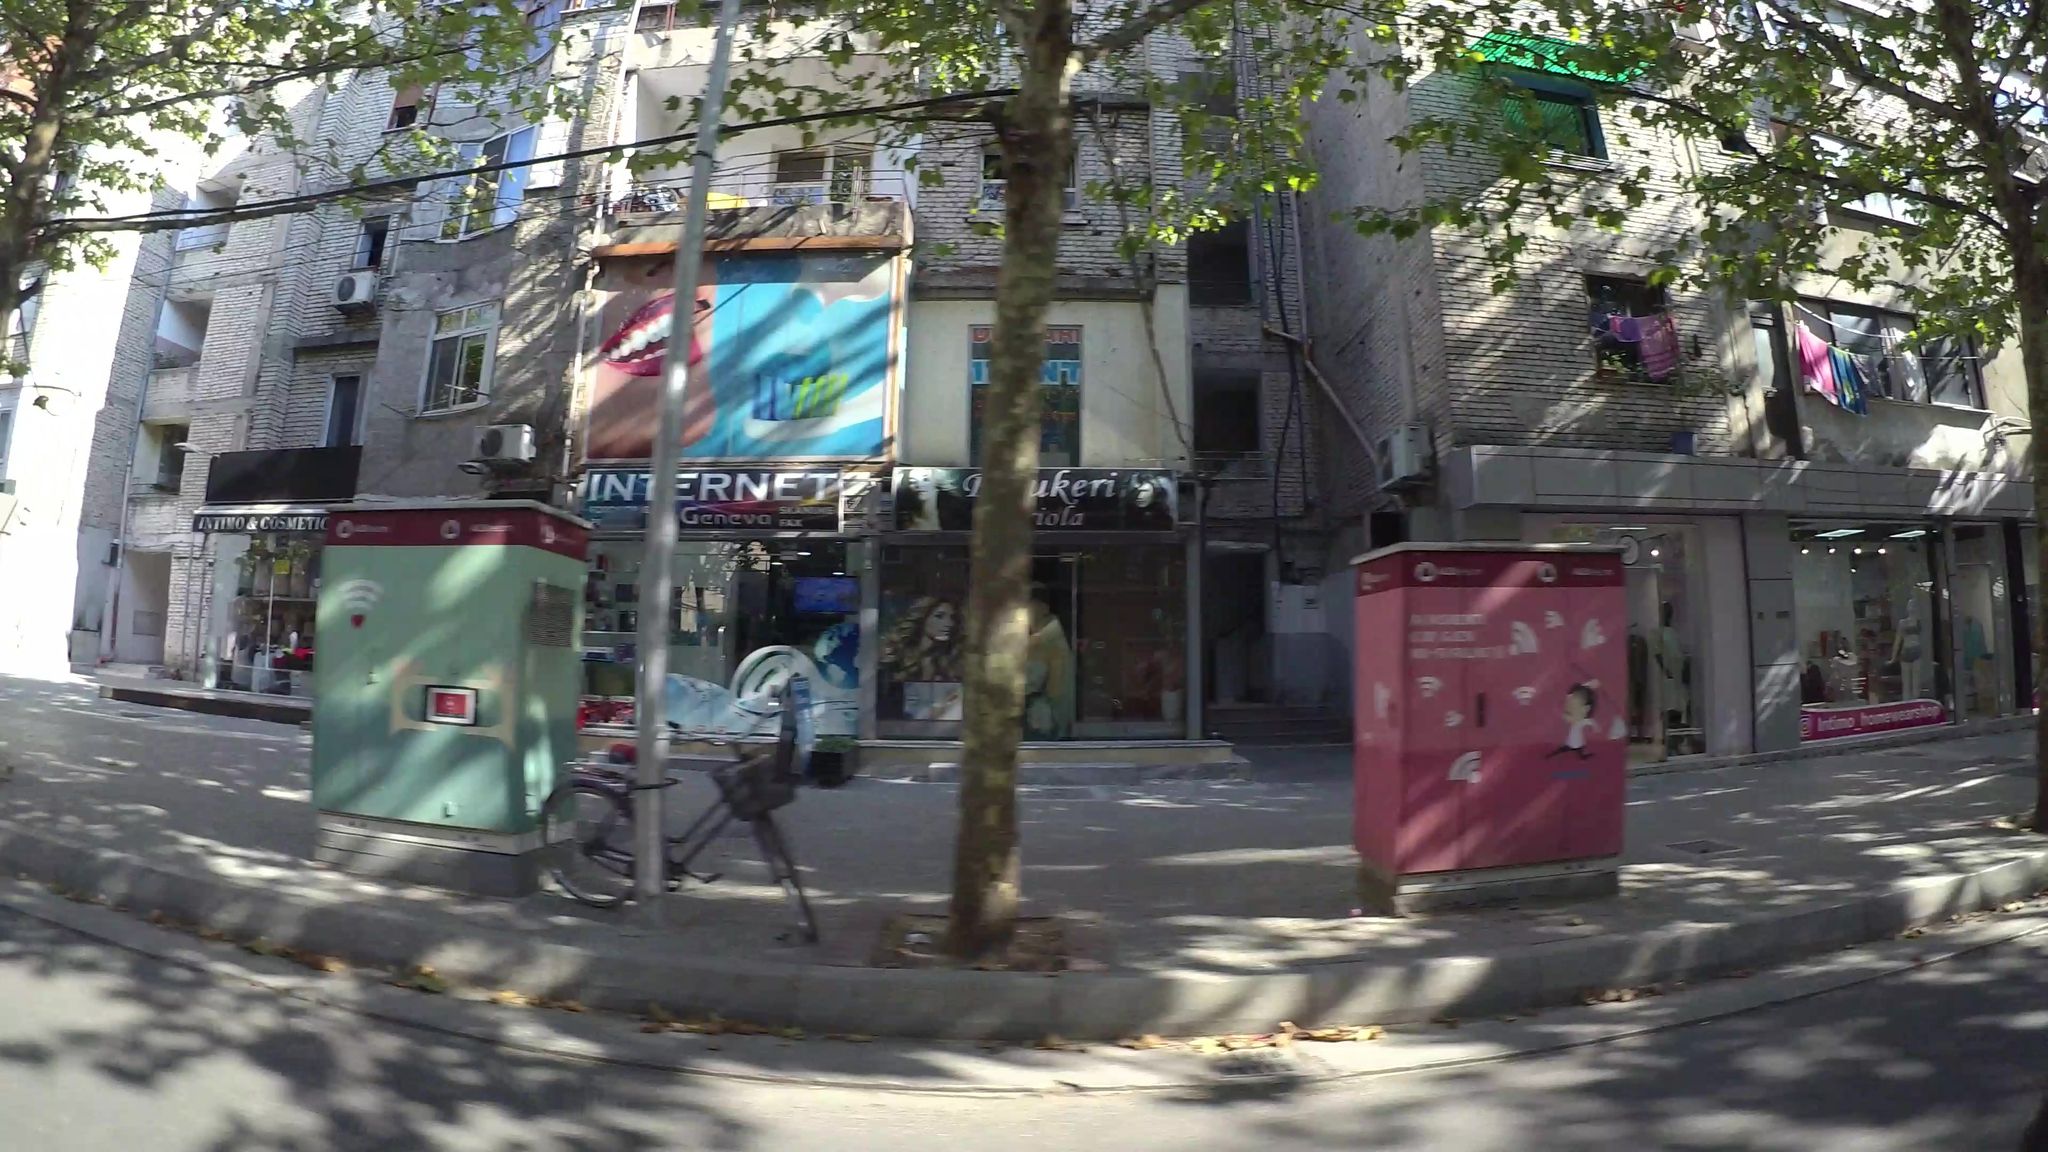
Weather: clear
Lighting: day
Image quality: good
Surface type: walking surface
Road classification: service, footway, living_street
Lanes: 1
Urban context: urban centre
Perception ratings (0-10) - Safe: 4.76, Lively: 7.97, Beautiful: 3.48, Boring: 1.13, Depressing: 4.58, Wealthy: 5.21